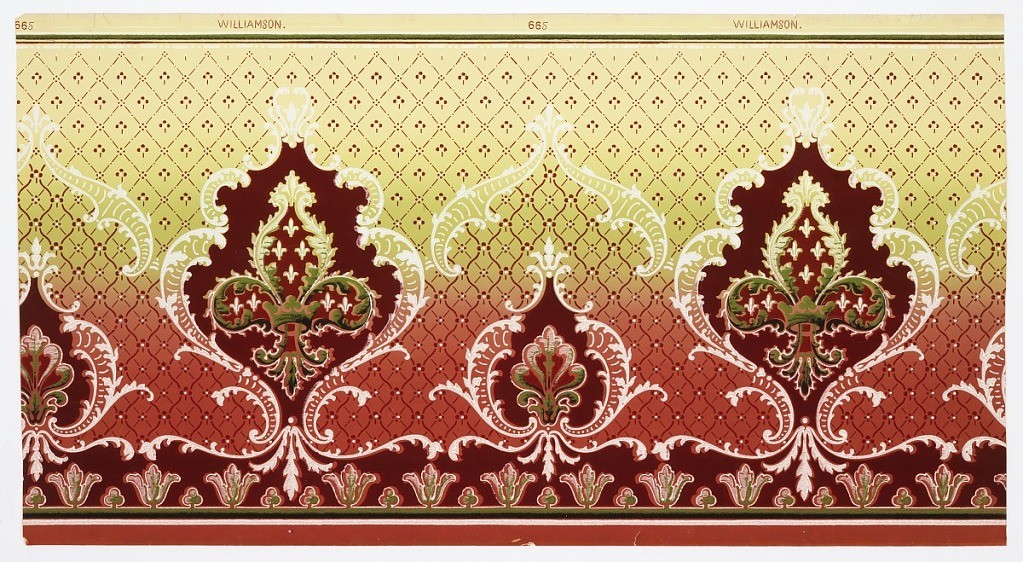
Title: Frieze
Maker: Williamson
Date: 1905–1915
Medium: Machine-printed paper, liquid mica
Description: Alternating large and small foliate medallions inset with fleurs-de-lis motifs and a crown. Above the small medallions are foliate scrolls. The medallions are connected along the bottom by foliate scrolls above a panel with foliate motifs (possibly shamrocks/clovers). Top has stripes and bead and spindle pattern. Background is a floral trelis. Ground shades from dark red to green to yellow (bottom to top). Printed in top selvedge: "Williamson." Pattern number "665"